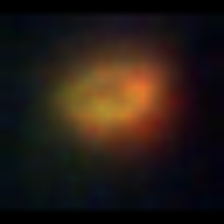
Taxon: NanoPlankton
Group: Other